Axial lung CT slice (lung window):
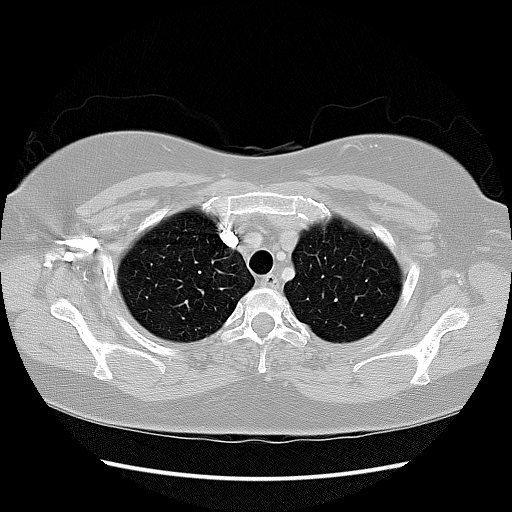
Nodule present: no